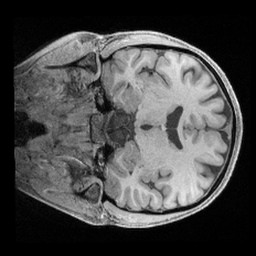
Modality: T1w
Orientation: coronal
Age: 35
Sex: female
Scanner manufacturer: siemens
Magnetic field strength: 3 T
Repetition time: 2.4 s
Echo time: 0.00241 s